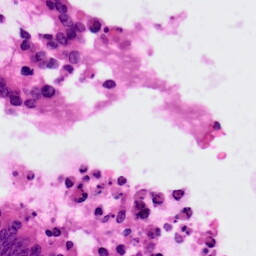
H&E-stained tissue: Colon